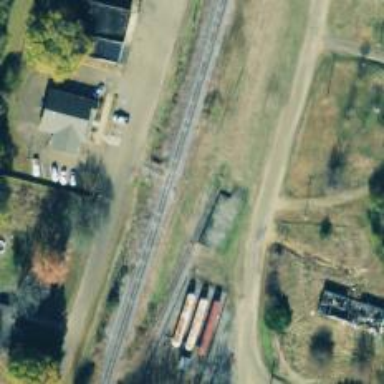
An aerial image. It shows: Railway service station.